The image is an STFT spectrogram (time versus frequency) of a rolling-element bearing's vibration signal. Determine the bearing's health state. Answer with exactly one of: normal, inner_race, outer_race, ball.
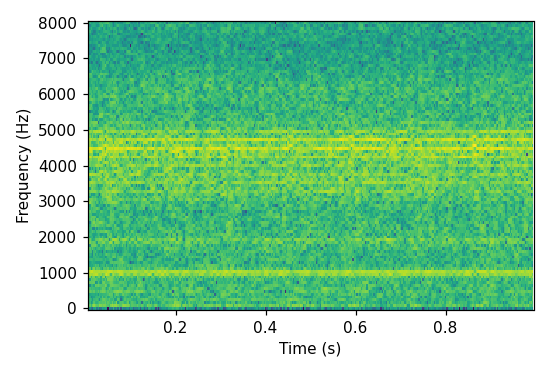
Answer: outer_race